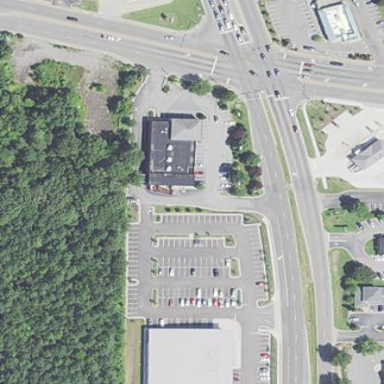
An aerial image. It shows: Retail area.